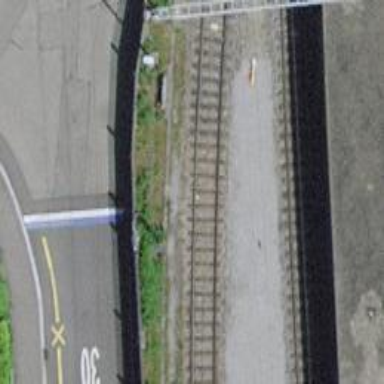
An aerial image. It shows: Footway tunnel with asphalt surface.